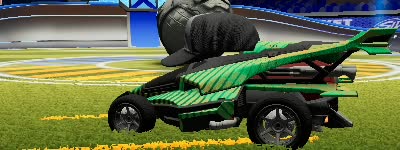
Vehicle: aftershock